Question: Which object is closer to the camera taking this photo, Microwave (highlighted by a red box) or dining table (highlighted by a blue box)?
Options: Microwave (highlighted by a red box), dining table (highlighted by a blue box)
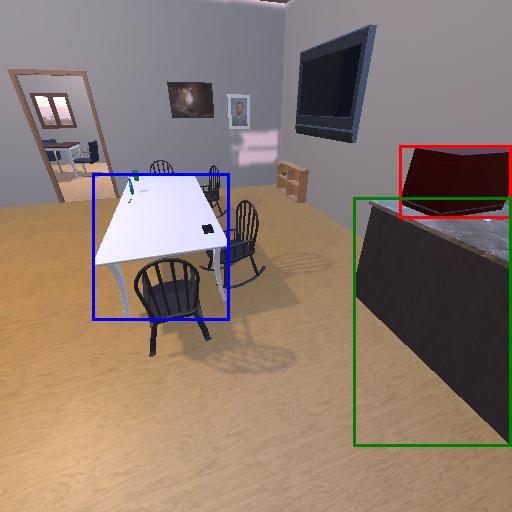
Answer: Microwave (highlighted by a red box)